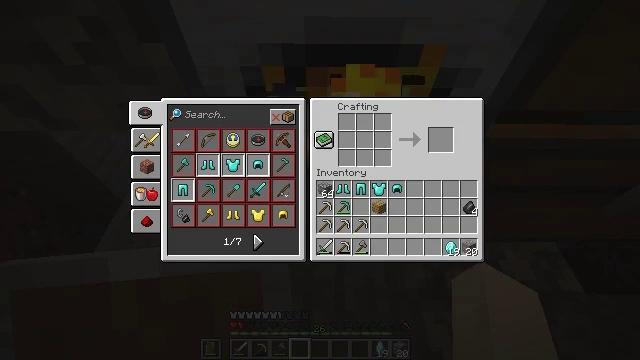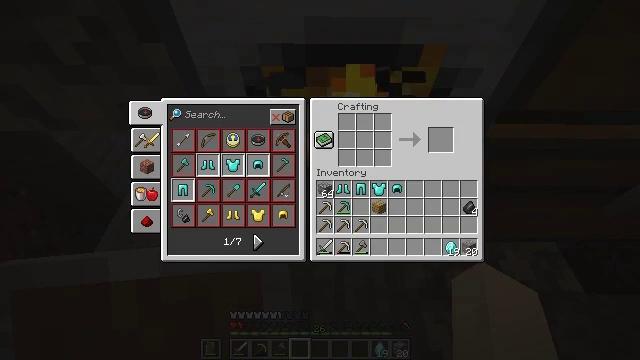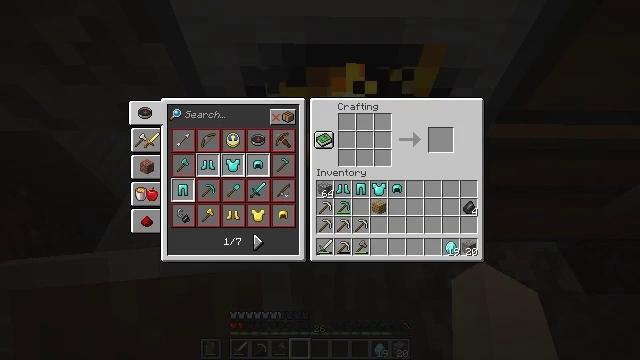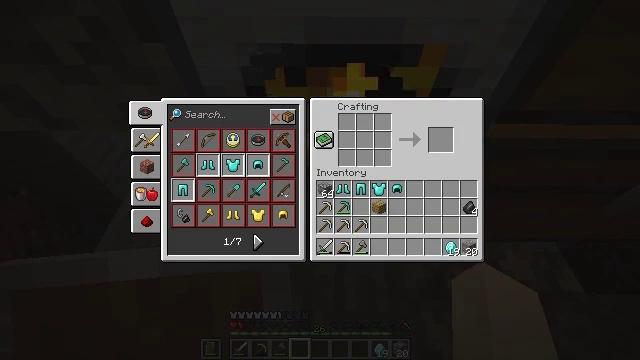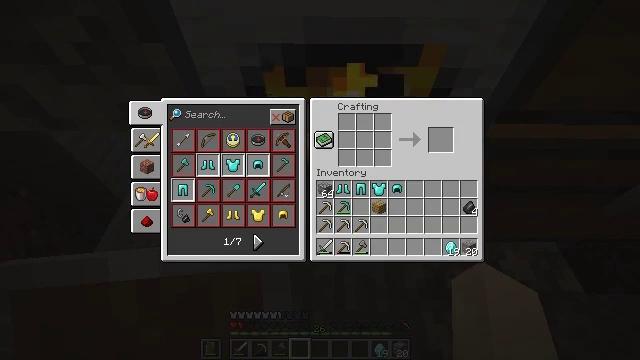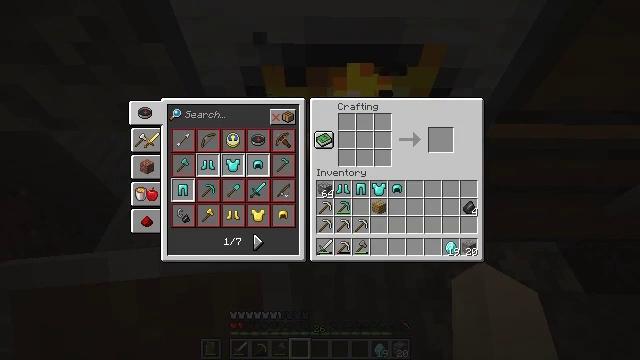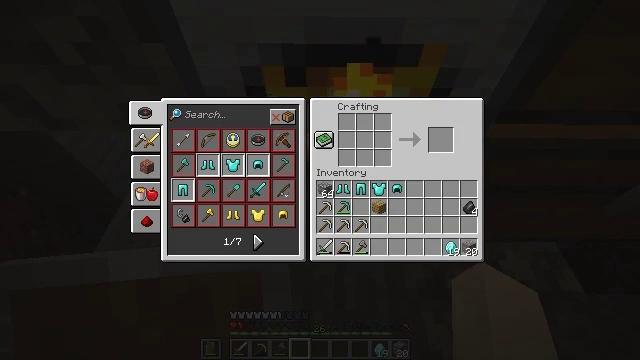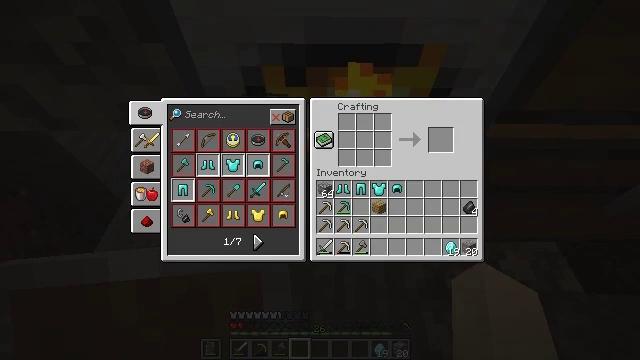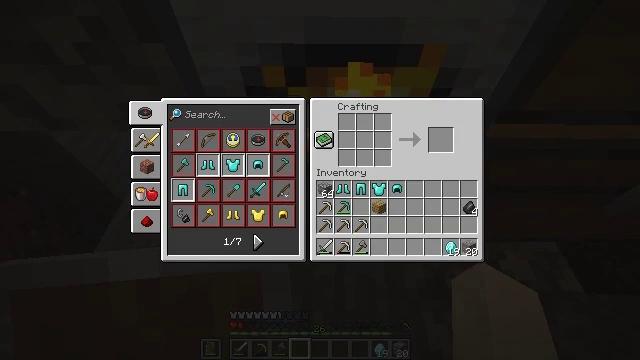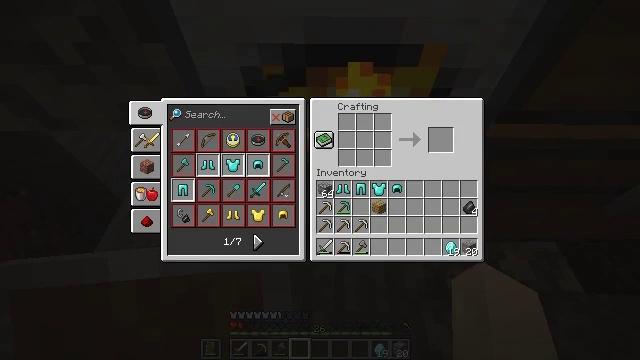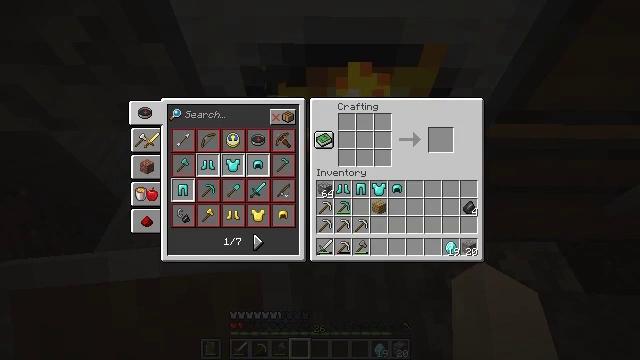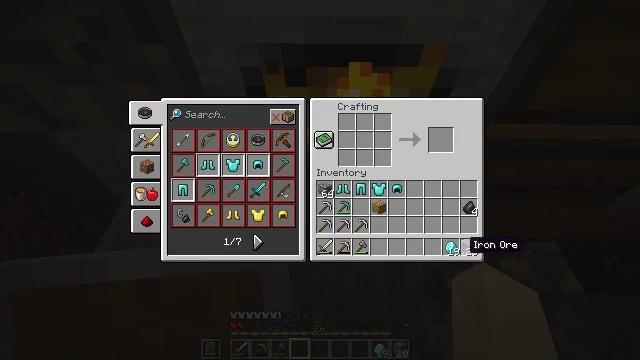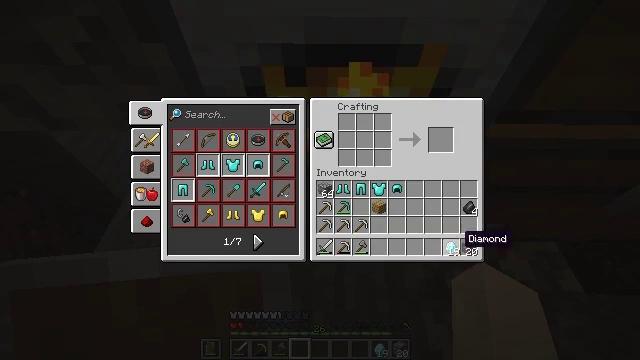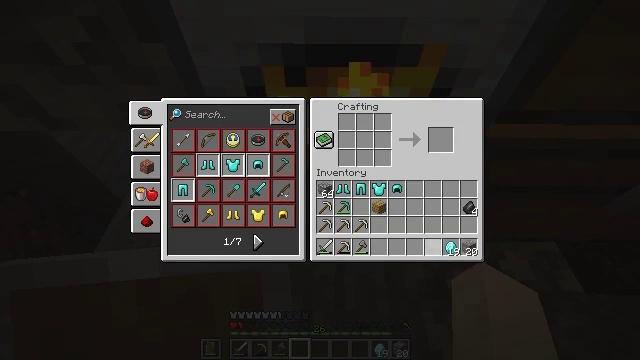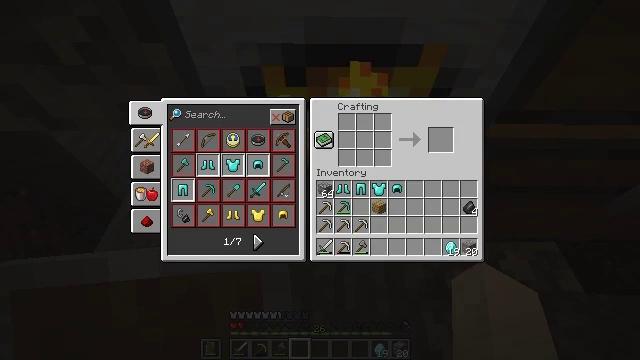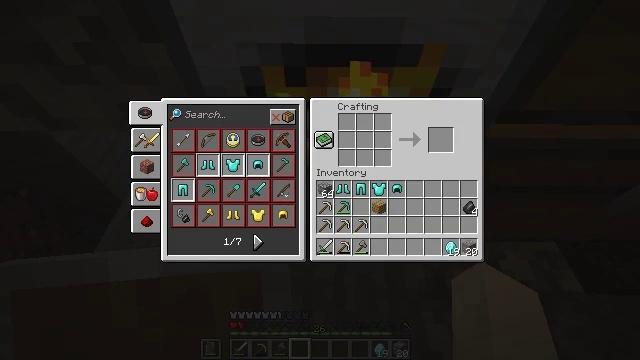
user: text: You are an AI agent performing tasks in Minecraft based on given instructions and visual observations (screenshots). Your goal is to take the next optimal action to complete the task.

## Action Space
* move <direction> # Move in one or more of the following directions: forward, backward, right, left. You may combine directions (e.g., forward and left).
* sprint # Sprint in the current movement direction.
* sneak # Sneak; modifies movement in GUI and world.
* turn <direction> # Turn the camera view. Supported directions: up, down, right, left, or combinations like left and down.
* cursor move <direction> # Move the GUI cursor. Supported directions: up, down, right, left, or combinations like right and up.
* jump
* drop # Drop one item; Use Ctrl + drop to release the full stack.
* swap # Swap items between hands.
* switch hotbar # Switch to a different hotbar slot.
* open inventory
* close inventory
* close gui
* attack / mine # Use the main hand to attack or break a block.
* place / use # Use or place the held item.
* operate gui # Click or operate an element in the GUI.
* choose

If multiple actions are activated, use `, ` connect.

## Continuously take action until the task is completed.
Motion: motion action
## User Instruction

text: Craft multiple cobblestone wall pieces with cobblestone.
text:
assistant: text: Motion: turn right and down
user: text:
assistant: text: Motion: no_op
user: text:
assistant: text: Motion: no_op
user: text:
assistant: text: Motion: no_op
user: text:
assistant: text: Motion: no_op
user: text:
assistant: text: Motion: no_op
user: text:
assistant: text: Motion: no_op
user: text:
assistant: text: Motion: no_op
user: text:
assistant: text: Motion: no_op
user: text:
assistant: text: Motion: no_op
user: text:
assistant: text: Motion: turn up
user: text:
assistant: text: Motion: no_op
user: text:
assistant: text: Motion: turn left and up
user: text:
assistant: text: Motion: turn left
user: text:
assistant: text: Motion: no_op
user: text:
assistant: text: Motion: no_op
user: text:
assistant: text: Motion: no_op
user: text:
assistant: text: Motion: turn right
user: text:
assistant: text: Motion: no_op
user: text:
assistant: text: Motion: no_op
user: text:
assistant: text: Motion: no_op
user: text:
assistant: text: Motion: no_op
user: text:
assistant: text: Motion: no_op
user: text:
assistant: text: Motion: no_op
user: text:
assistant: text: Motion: no_op
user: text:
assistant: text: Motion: no_op
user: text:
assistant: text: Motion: no_op
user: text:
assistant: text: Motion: no_op
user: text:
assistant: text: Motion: no_op
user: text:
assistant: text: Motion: no_op